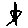
Label: star